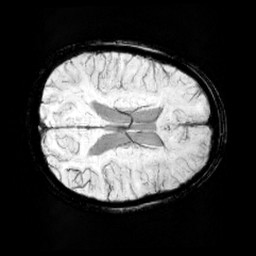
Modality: minIP
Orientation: axial
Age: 11
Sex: male
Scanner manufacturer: siemens
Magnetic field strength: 3 T
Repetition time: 0.027 s
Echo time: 0.02 s